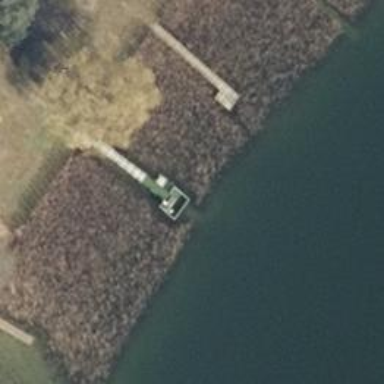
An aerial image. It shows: Man-made pier.